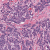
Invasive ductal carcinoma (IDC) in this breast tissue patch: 1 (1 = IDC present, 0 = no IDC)